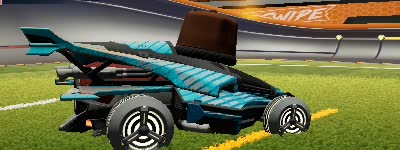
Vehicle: aftershock